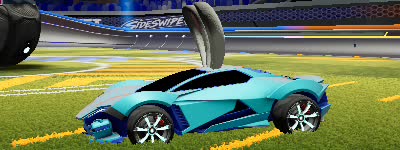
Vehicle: werewolf